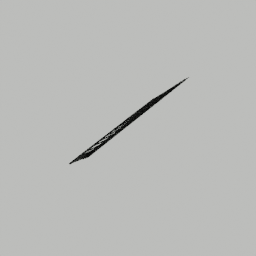
Label: architecture